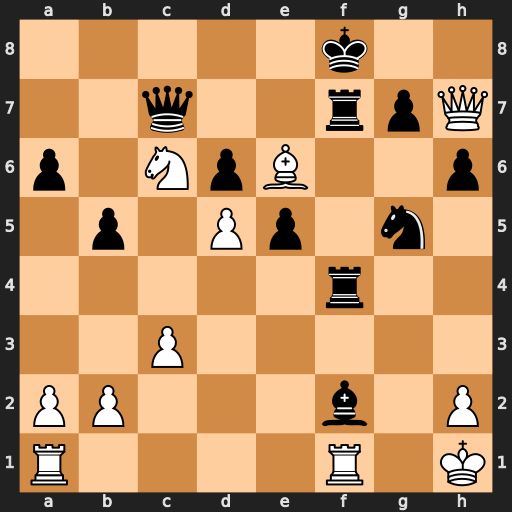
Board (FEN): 5k2/2q2rpQ/p1NpB2p/1p1Pp1n1/5r2/2P5/PP3b1P/R4R1K
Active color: w
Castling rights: -
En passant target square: -
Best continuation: Qh8#